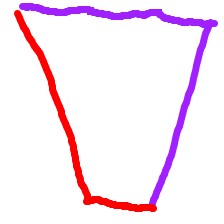
Shape: trapezoid